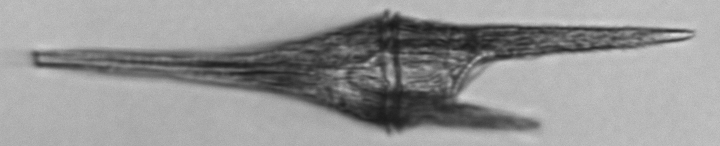
Label: Tripos_furca